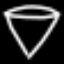
Label: diamond